Question: I have recently upgraded to java and I am trying my hand at the new default methods for interfaces. However I keep getting the syntax error on token "default", delete this token.
Here is my build path where I would expect a problem to occur:

I suspect it has something to do with my build path but do not know what.
In case it has something to do with my code here is the code I'm trying:
'''
interface Test{
default void sayHelloWorld() {
System.out.println("Hello World");
}
}
'''
Anybody got any ideas?
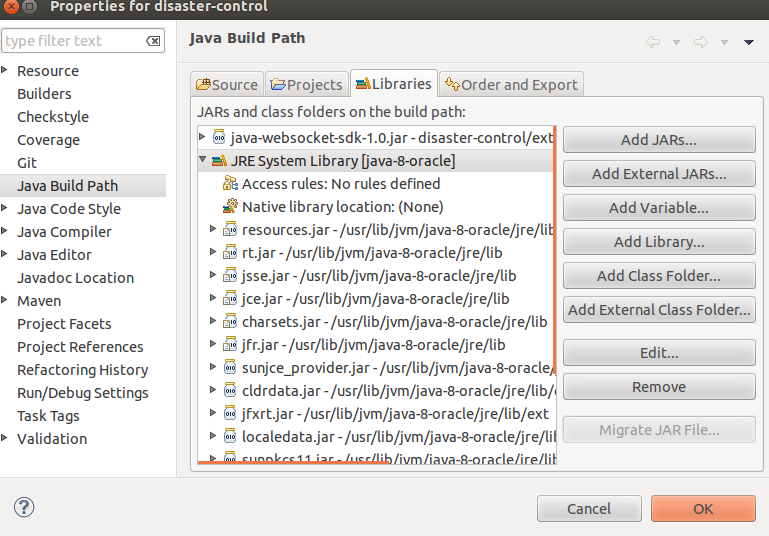
Answer: You're using Java 5. Default methods are supported from Java 8 onwards. Update the JDK and it should work just fine.